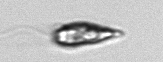
Label: Euglena